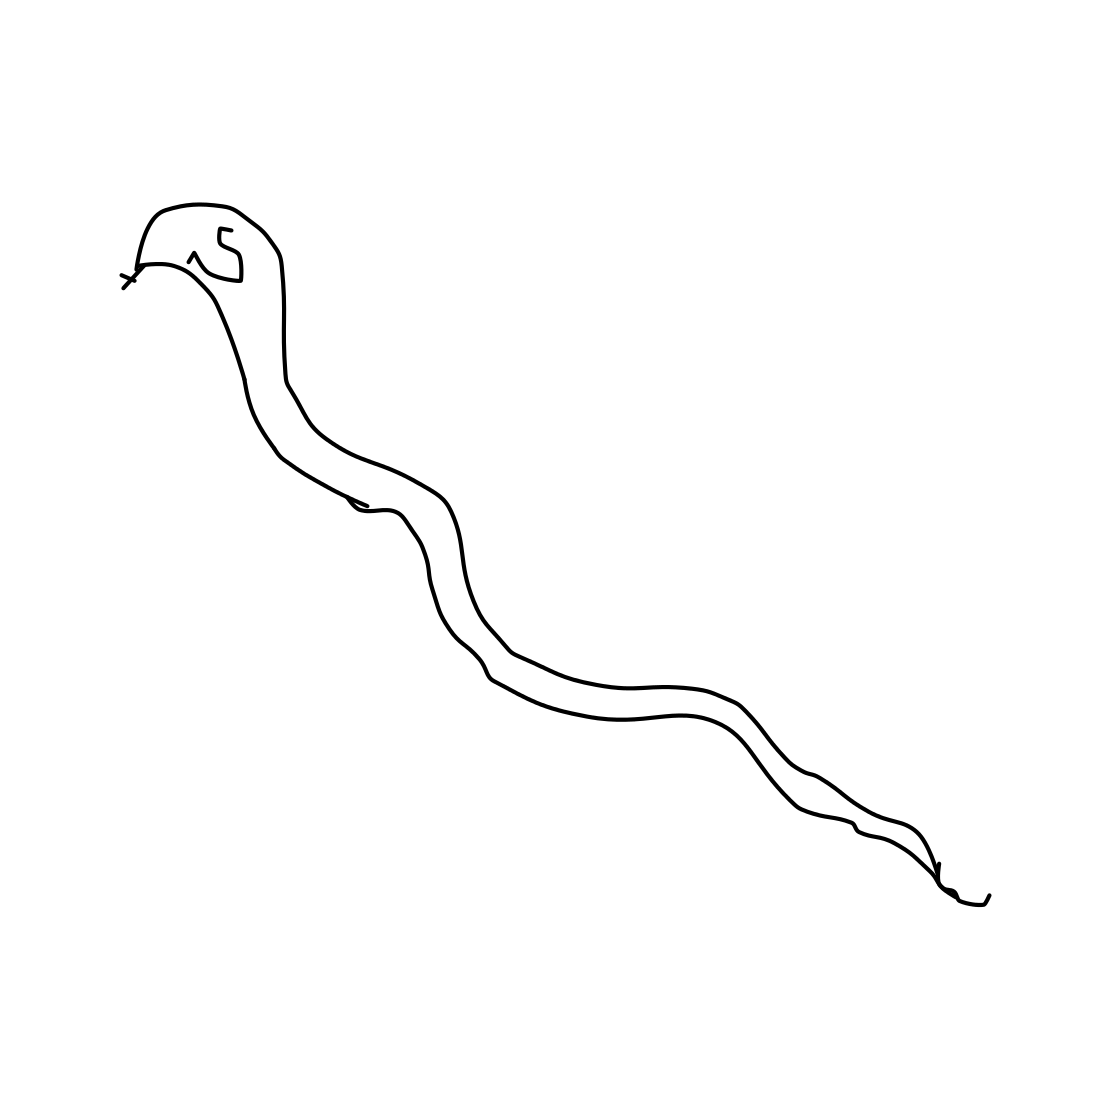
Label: snake